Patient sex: M
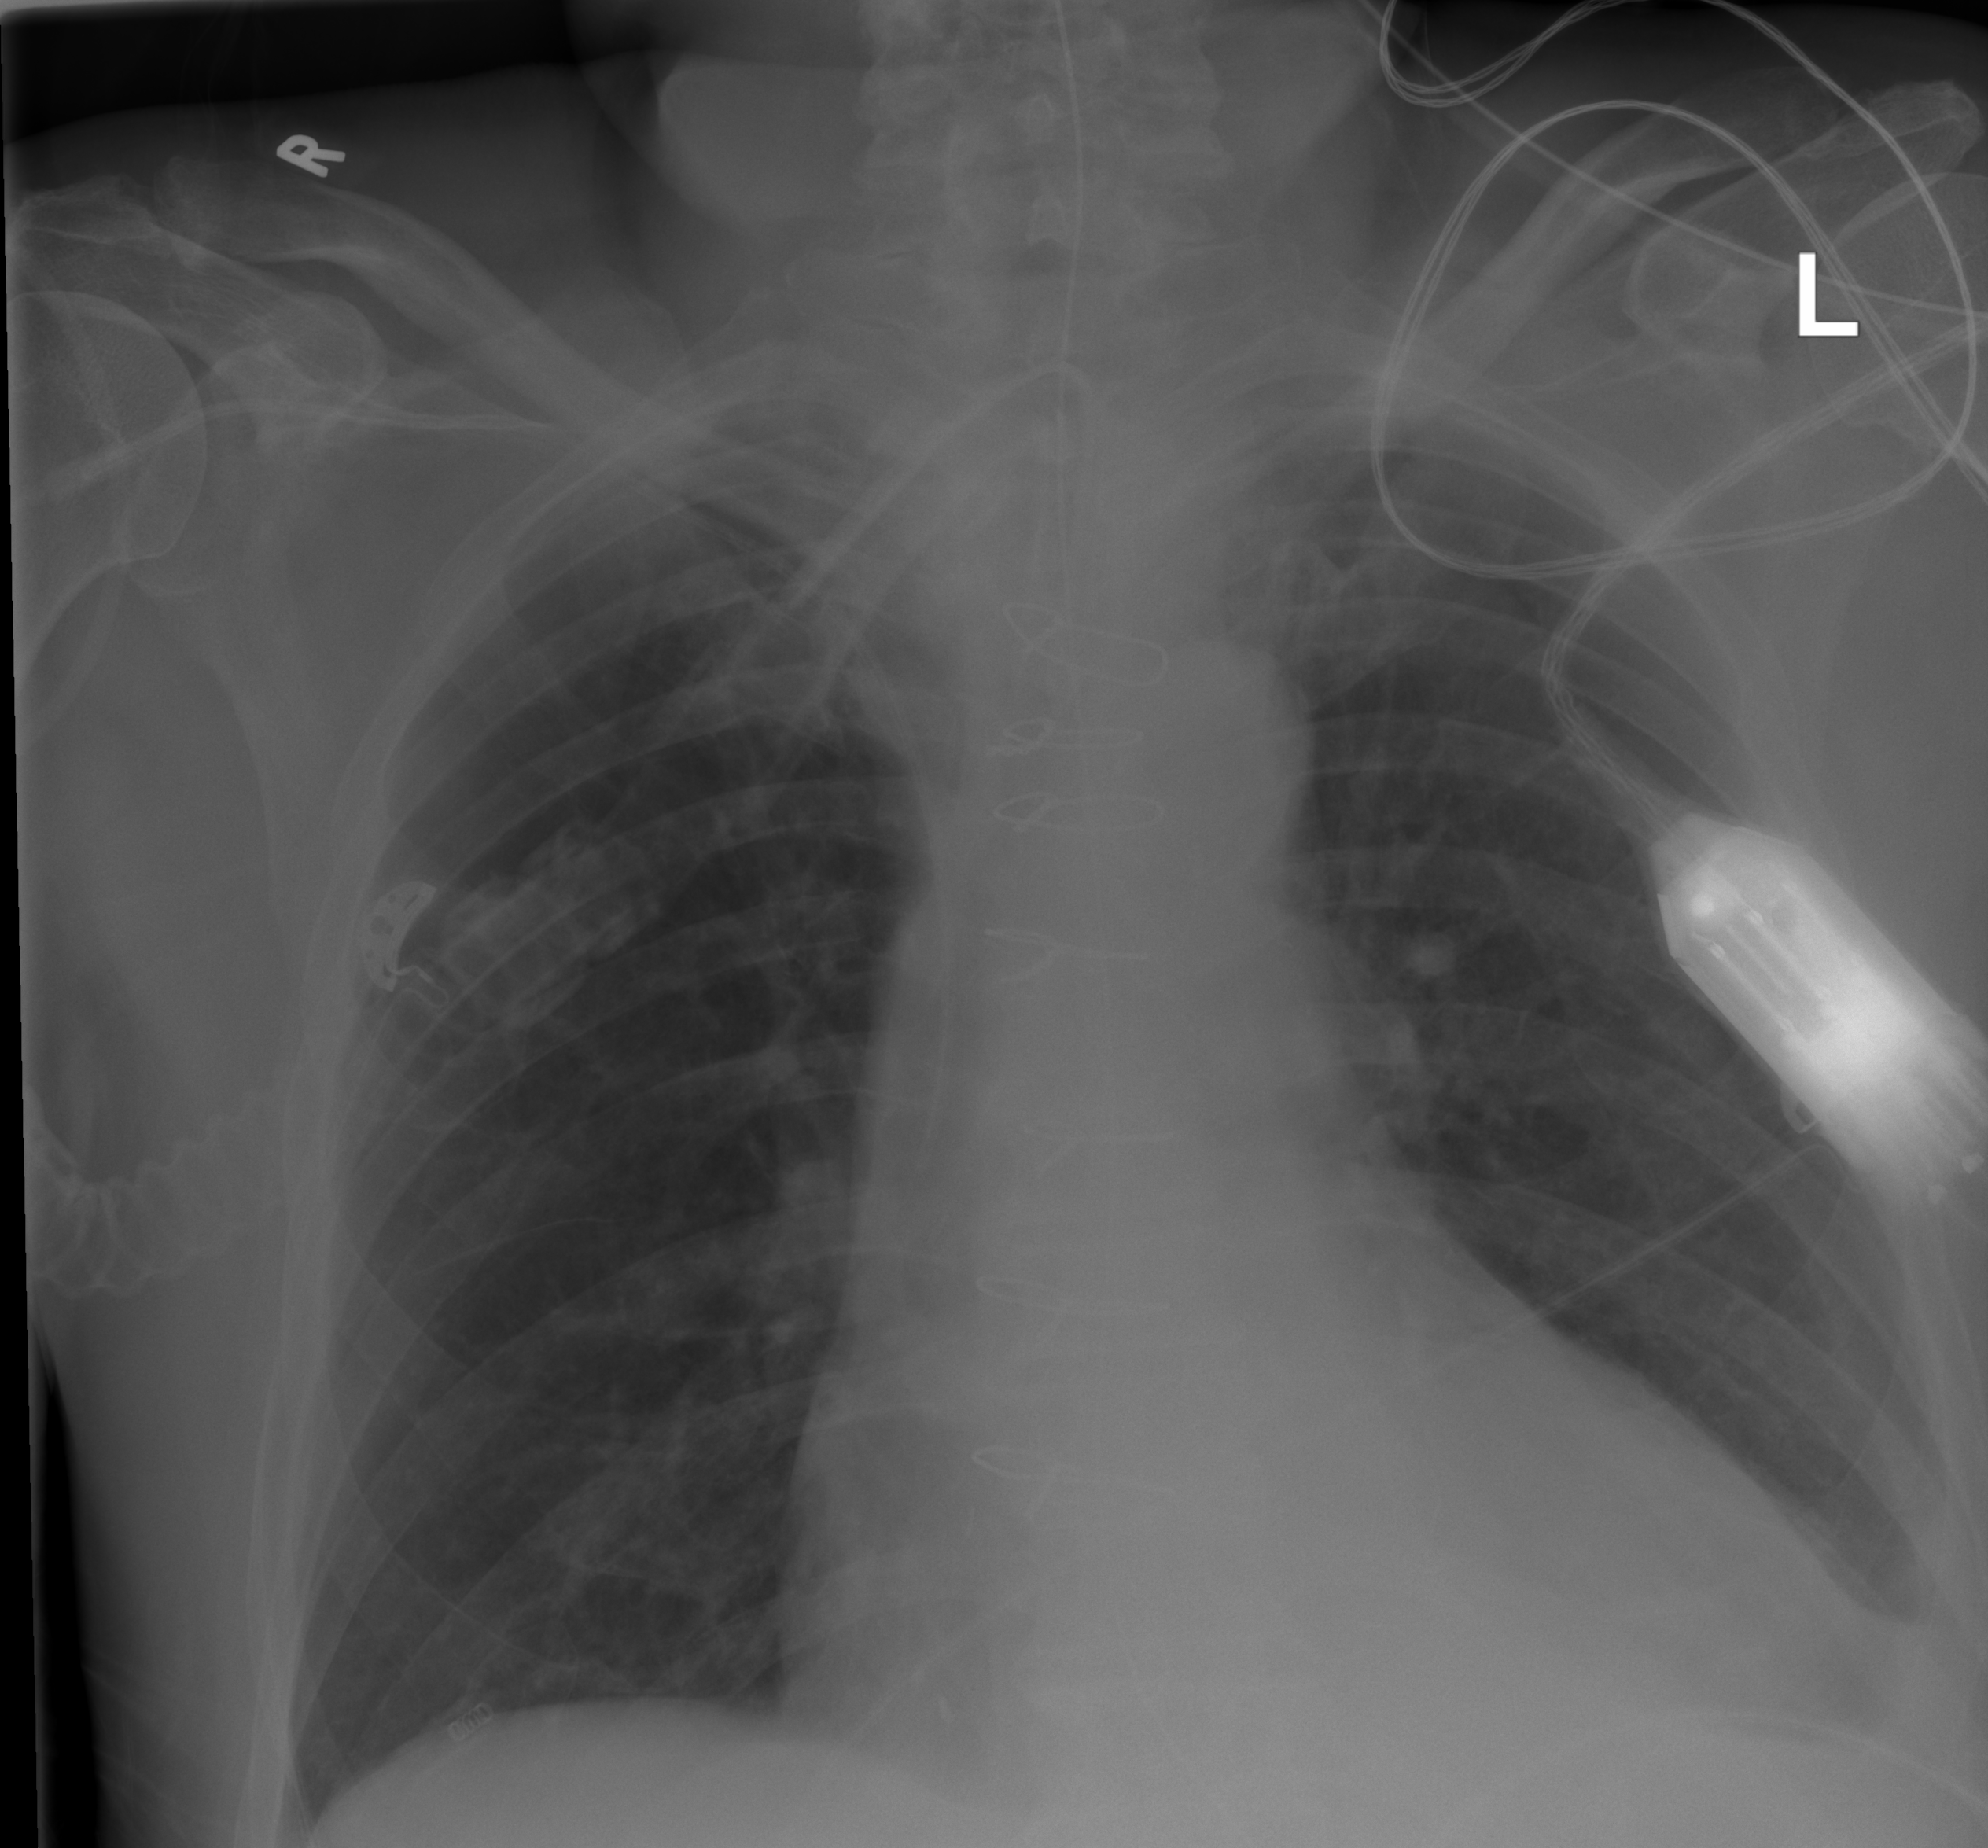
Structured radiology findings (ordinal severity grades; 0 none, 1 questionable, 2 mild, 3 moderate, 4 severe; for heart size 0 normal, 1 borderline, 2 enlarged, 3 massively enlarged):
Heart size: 2
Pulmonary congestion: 1
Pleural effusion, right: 1
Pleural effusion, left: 1
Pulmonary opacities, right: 0
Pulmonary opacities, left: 0
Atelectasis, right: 2
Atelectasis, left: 1